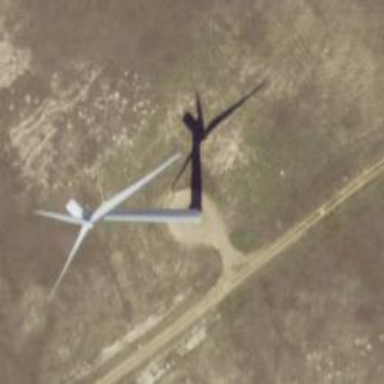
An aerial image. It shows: Wind generator using horizontal axis wind turbines.